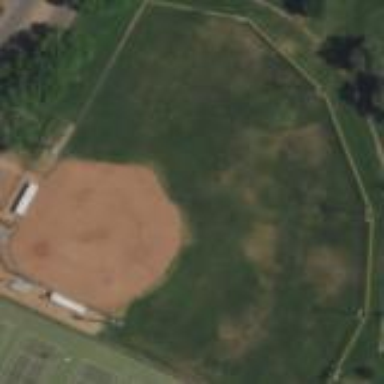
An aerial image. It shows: Baseball pitch for leisure land.